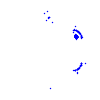
Particle: kaon